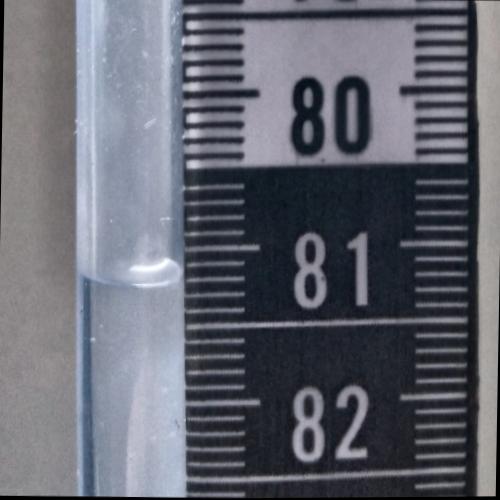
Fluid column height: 81.2 cm